Question: I have a query that fetch the result from database as shown in this screenshot but I want the result like the second screenshot.
The query is:
'''
SELECT ED.modelno,
ED.grade,
ED.type,
ED.class,
ED.thickness,
ED.over_size_type ,
ED.description,
ED.thread_pitch,
ED.thread_series,
ED.head_mark,
ED.qty_per_box,
ED.no_boxes,
ED.length,
ED.qty,
SQ.s_id,
SQ.supplier_code,
SQ.currancy,
SQ.moq,
SQ.weight_per1000,
SQ.us_dollor_per1000,
SQ.final_us_doller,
SQ.discount_ontotal,
SQ.us_dollor_kg,
SQ.ttl_us_dollor,
SQ.ttl_kg,
SQ.evaluation,
SQ.totadiscount_value,
SQ.pallet,
R.name AS nam,
R.companyname
FROM enquiry_details AS ED
LEFT OUTER JOIN supplier_quotation AS SQ ON ED.enq_detail_id=SQ.enq_detail_id
LEFT OUTER JOIN registration AS R ON SQ.s_id=R.id
WHERE ED.enq_id=15
GROUP BY R.name
'''

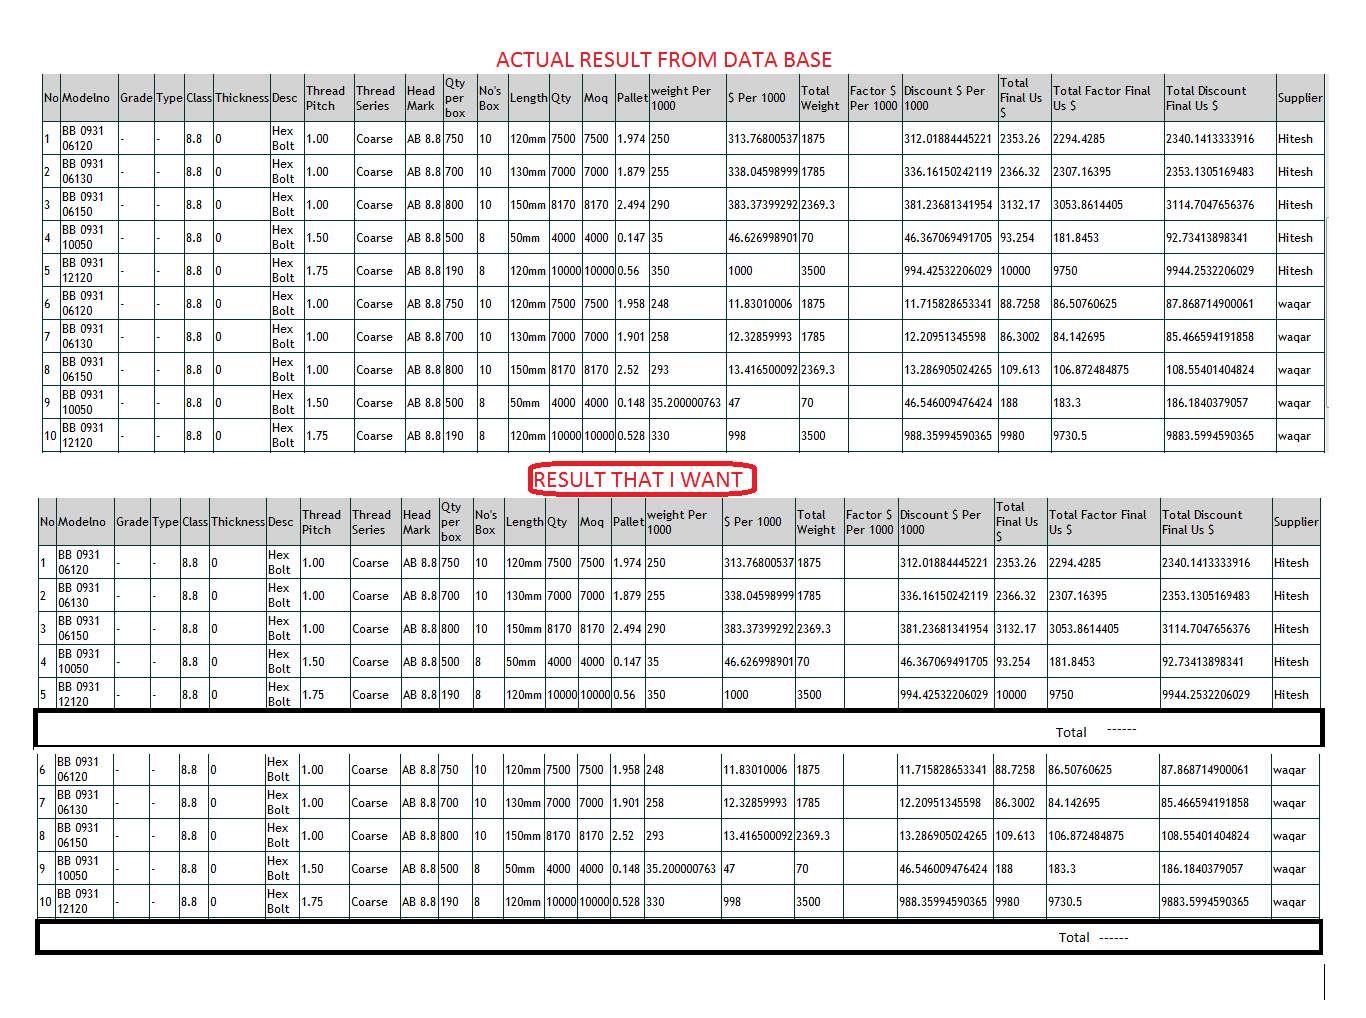
Answer: Can you try this. change your group by to
'''
Group by R.name, ED.modelno
With Rollup.
'''
Thanks.
Here is my test result.

Hi here is the query.
I just assume that you need to total the .
'''
SELECT coalesce(ED.modelno,'Sub Total') modelno,
if (coalesce(ED.modelno,'Total')='Total',null,ED.grade) grade,
if (coalesce(ED.modelno,'Total')='Total',null,ED.type) type,
if (coalesce(ED.modelno,'Total')='Total',null,ED.class) class,
if (coalesce(ED.modelno,'Total')='Total',null,ED.thickness) thickness,
if (coalesce(ED.modelno,'Total')='Total',null,ED.over_size_type) over_size_type,
if (coalesce(ED.modelno,'Total')='Total',null,ED.description) description,
if (coalesce(ED.modelno,'Total')='Total',null,ED.thread_pitch) thread_pitch,
if (coalesce(ED.modelno,'Total')='Total',null,ED.thread_series) thread_series,
if (coalesce(ED.modelno,'Total')='Total',null,ED.head_mark) head_mark,
if (coalesce(ED.modelno,'Total')='Total',null,ED.qty_per_box) qty_per_box,
if (coalesce(ED.modelno,'Total')='Total',null,ED.no_boxes) no_boxes,
if (coalesce(ED.modelno,'Total')='Total',null,ED.length) length,
if (coalesce(ED.modelno,'Total')='Total',null,ED.qty) qty,
if (coalesce(ED.modelno,'Total')='Total',null,SQ.s_id) s_id,
if (coalesce(ED.modelno,'Total')='Total',null,SQ.supplier_code) supplier_code,
if (coalesce(ED.modelno,'Total')='Total',null,SQ.currancy) currancy,
if (coalesce(ED.modelno,'Total')='Total',null,SQ.moq) moq,
if (coalesce(ED.modelno,'Total')='Total',null,SQ.weight_per1000) weight_per1000,
if (coalesce(ED.modelno,'Total')='Total',null,SQ.us_dollor_per1000) us_dollor_per1000,
if (coalesce(ED.modelno,'Total')='Total',null,SQ.final_us_doller) final_us_doller,
if (coalesce(ED.modelno,'Total')='Total',null,SQ.discount_ontotal) discount_ontotal,
if (coalesce(ED.modelno,'Total')='Total',null,SQ.us_dollor_kg) us_dollor_kg,
if (coalesce(ED.modelno,'Total')='Total',null,SQ.ttl_us_dollor) ttl_us_dollor,
if (coalesce(ED.modelno,'Total')='Total',null,SQ.ttl_kg) ttl_kg,
if (coalesce(ED.modelno,'Total')='Total',null,SQ.evaluation) evaluation,
sum(SQ.totadiscount_value) totadiscount_value,
if (coalesce(ED.modelno,'Total')='Total',null,SQ.pallet) pallet,
coalesce(R.name,'Total') as nam,
if (coalesce(ED.modelno,'Total')='Total',null,R.companyname) companyname
FROM enquiry_details AS ED
LEFT OUTER JOIN supplier_quotation AS SQ ON ED.enq_detail_id=SQ.enq_detail_id
LEFT OUTER JOIN registration AS R ON SQ.s_id=R.id
WHERE ED.enq_id=15
group by R.name,ED.modelno
with rollup
'''
Thanks.